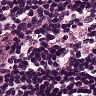
Metastatic tissue present: no